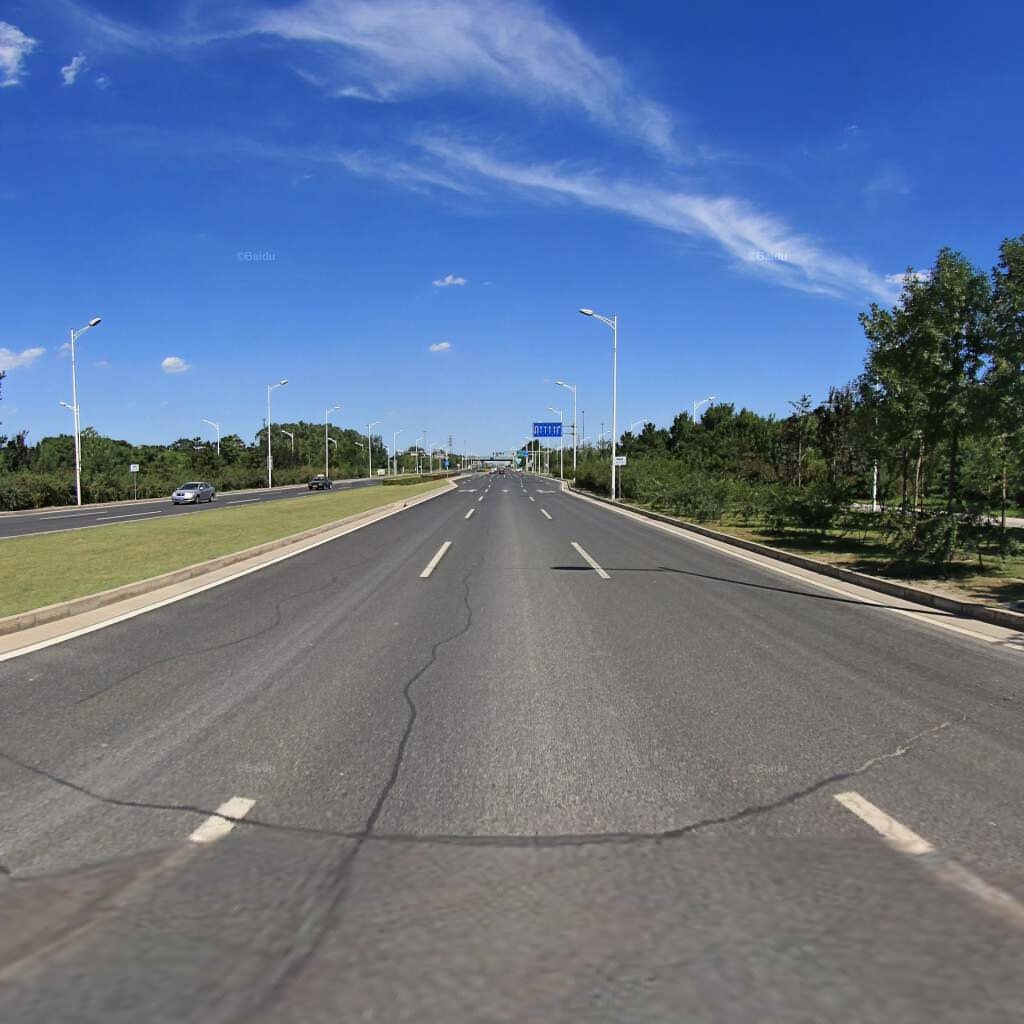
Region: Haidian
Road damage annotations: transverse patch, longitudinal patch, longitudinal patch, transverse crack, transverse patch